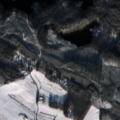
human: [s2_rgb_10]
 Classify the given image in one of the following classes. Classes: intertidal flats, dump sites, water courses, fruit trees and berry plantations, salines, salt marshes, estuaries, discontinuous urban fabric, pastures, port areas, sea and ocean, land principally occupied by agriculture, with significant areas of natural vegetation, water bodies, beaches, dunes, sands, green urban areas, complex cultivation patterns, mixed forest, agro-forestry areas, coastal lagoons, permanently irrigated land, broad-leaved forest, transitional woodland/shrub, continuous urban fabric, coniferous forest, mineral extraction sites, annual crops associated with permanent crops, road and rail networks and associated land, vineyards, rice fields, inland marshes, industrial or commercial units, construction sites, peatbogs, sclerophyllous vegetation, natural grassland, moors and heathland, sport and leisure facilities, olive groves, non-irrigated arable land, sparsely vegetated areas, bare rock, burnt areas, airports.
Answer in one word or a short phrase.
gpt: non-irrigated arable land, coniferous forest, mixed forest, water bodies